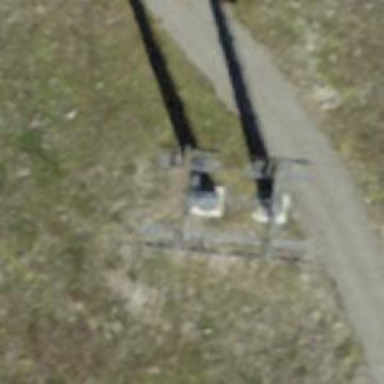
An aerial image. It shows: Pylon used for aerialway.